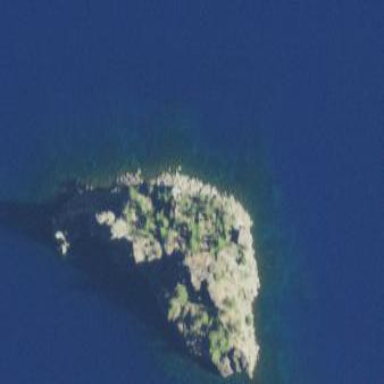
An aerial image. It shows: Bare rock islet in the natural surroundings.